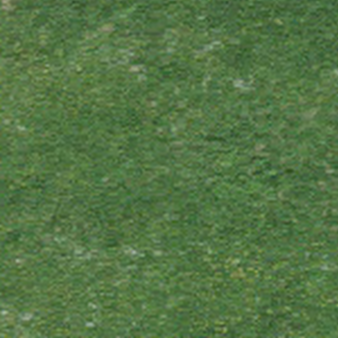
Label: other